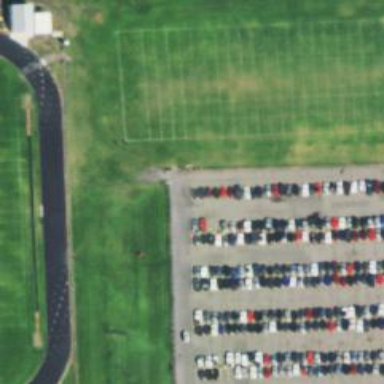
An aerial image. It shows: Soccer pitch for leisureland activities.